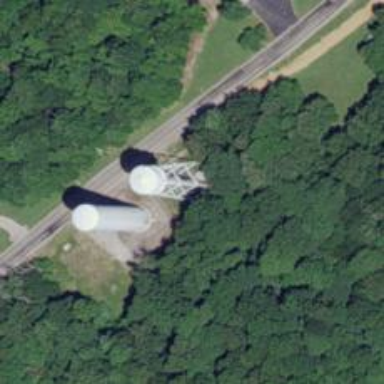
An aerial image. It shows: Water tower that is man-made.